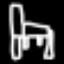
Label: chair